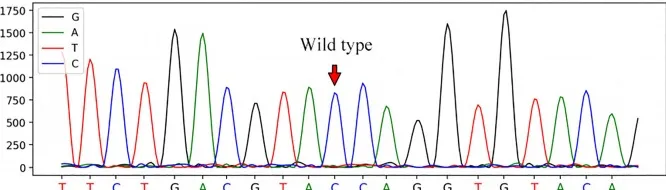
The sequencing of his mother was wild-type (E).
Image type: pathology (immunostaining)